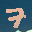
Label: 7